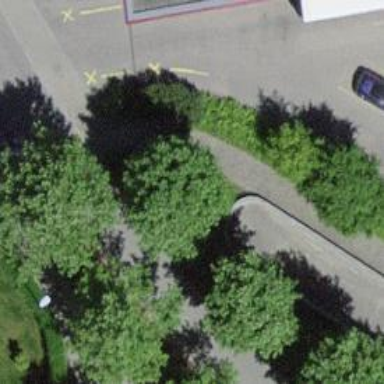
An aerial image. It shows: Parking entrance.